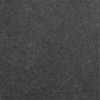
Label: dusty